Question: I am populating the jTable from DB but puts gap for each cell up to beginning of the next column shown in picture below , how to fix that ? I will be happy you can comment on this thanks.

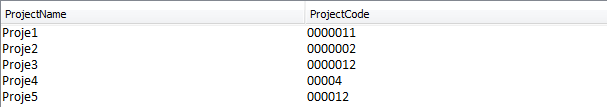
Answer: In your code, you must have a reference to your JTable
You can use something like this.
'''
yourTable.getColumnModel().getColumn(0).setPreferredWidth(10);
yourTable.getColumnModel().getColumn(1).setPreferredWidth(20);
'''